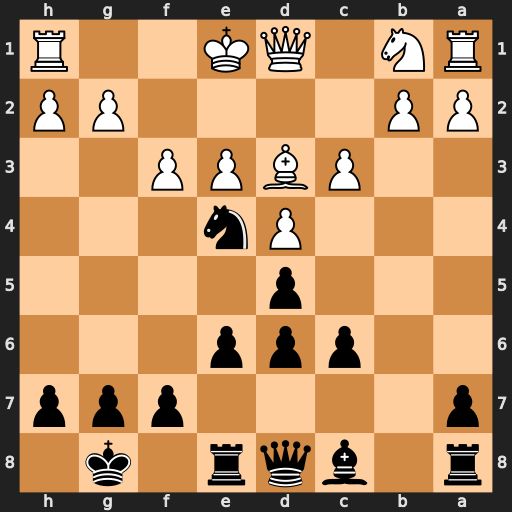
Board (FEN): r1bqr1k1/p4ppp/2ppp3/3p4/3Pn3/2PBPP2/PP4PP/RN1QK2R
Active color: b
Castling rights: KQ
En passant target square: -
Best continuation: Qh4+ g3 Nxg3 hxg3 Qxh1+